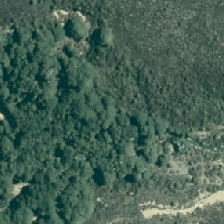
Land cover: indigenous_forest